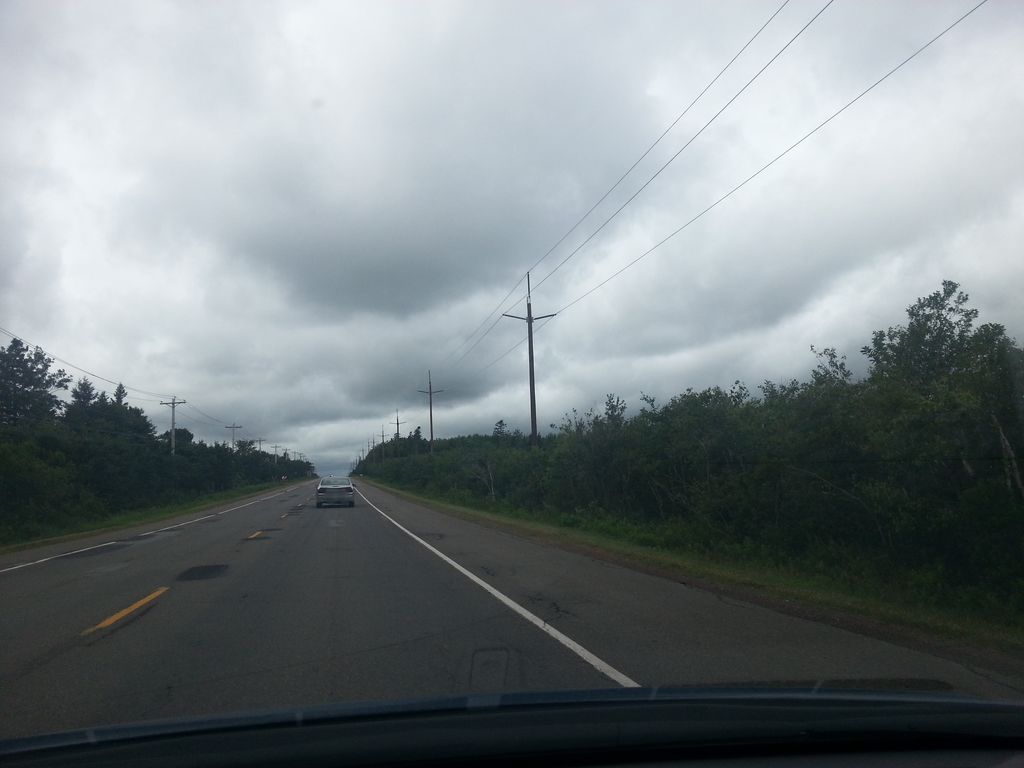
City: charlottetown